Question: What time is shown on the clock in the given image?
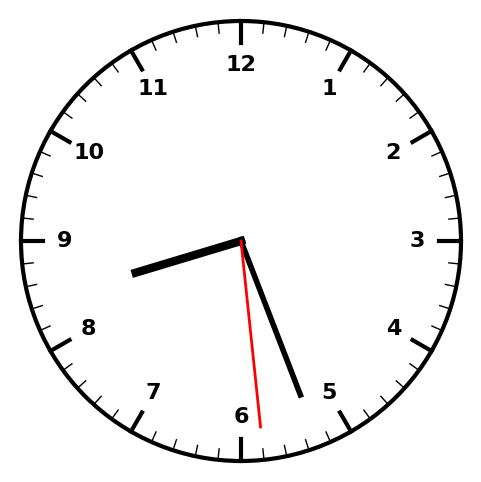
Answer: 08:26:29